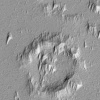
Atmospheric dust classification: not_dusty